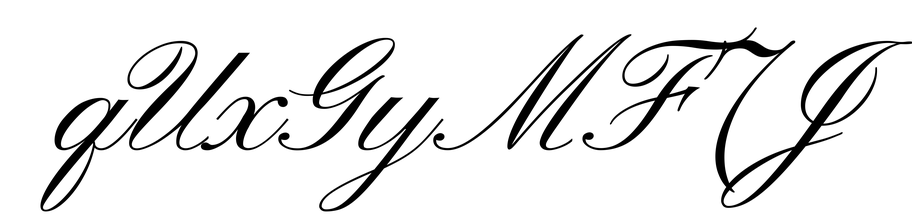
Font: PinyonScript-Regular